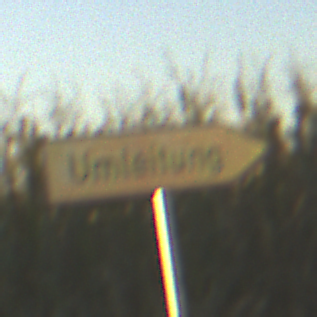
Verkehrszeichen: UmleitungswegweiserRechtsweisend
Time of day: SunriseSunset
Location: Outdoor (RoadRail)
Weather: Clear
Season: NotSpecified
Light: Natural